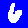
Digit: 6